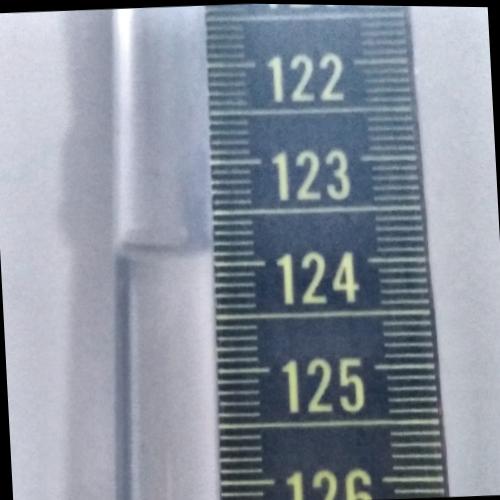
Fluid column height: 123.9 cm